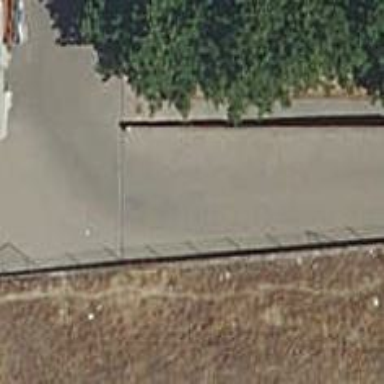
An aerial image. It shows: Wall barrier.